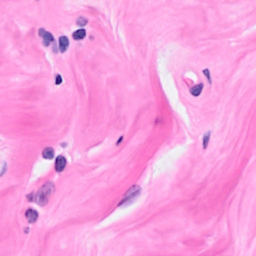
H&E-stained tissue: Breast